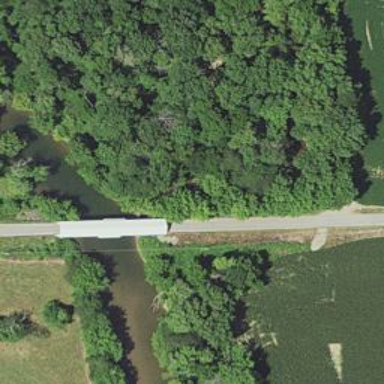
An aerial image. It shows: Unclassified road with covered bridge.